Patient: sex M, age 46
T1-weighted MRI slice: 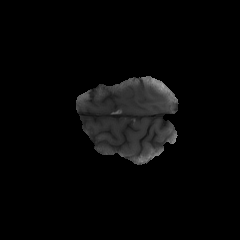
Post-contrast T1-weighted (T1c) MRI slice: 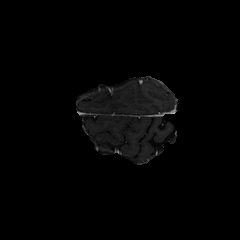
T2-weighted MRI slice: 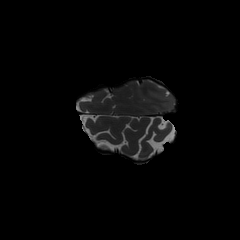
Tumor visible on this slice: yes
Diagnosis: Astrocytoma, IDH-mutant
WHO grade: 3